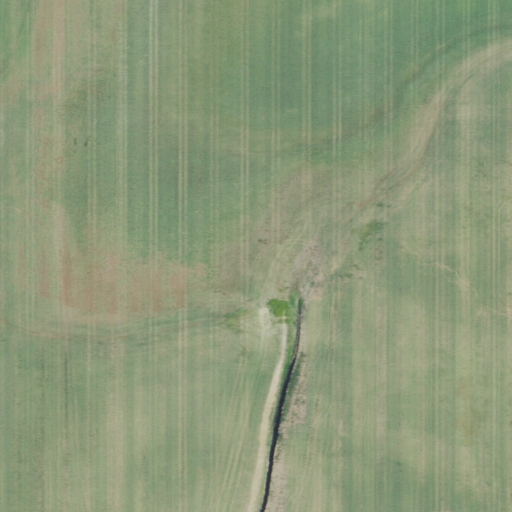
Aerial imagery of depression(s) in Montana named Shotgun Slough containing only cultivated crops